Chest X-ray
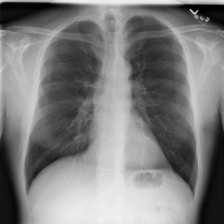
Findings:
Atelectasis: negative
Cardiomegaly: negative
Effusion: negative
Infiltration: negative
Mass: negative
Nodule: negative
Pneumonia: negative
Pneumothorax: negative
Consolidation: negative
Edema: negative
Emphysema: negative
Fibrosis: negative
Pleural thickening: negative
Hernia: negative